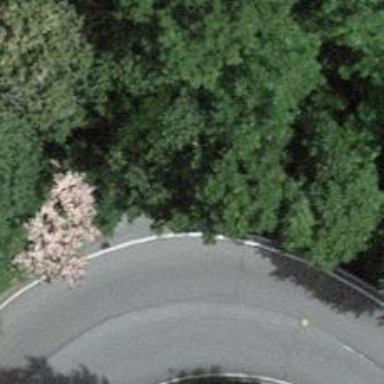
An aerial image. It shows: Bus stop along the road.